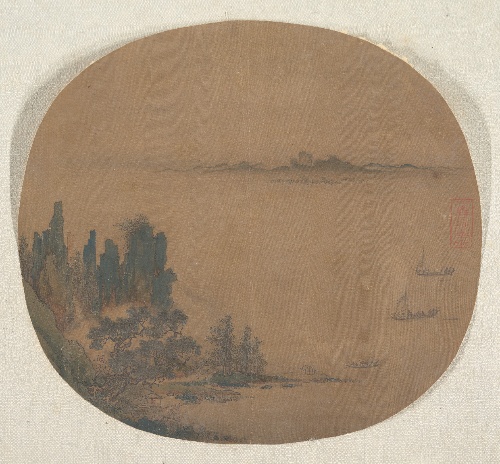
Title: 明　佚名　仿趙伯駒　春江行舟圖　團扇|Seascape
Artist: Unidentified artist
Object type: Fan mounted as an album leaf
Classification: Paintings
Medium: Fan mounted as an album leaf; ink and color on silk
Culture: China
Period: Ming dynasty (1368–1644)
Dimensions: 9 3/8 x 10 1/4 in. (23.8 x 26.0 cm)
Department: Asian Art
Credit line: From the Collection of A. W. Bahr, Purchase, Fletcher Fund, 1947
Accession year: 1947
Repository: Metropolitan Museum of Art, New York, NY
Tags: Boats|Seascapes